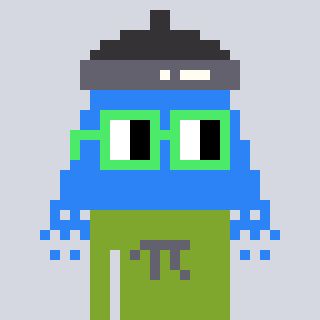
a pixel art character with square light green glasses, a shower-shaped head and a slimegreen-colored body on a cool background